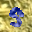
Label: 5